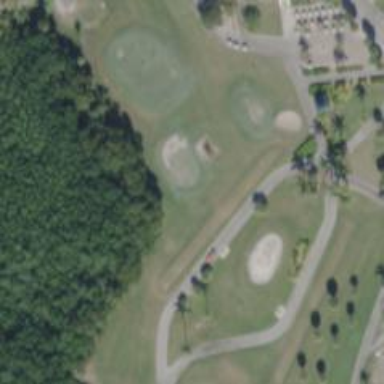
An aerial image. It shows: Golf fairway surrounded by grass.